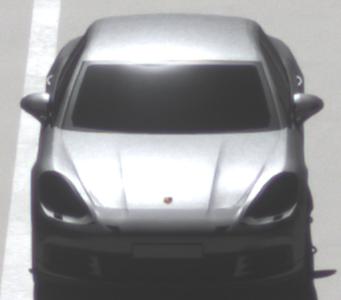
Make: Porsche
Model: Panamera
Detailed model: Panamera (971)
Model produced from: 2016/11
Model produced until: 2018/08
Doors: 5
Color: gray
Road condition: dry road
Daytime: midday
Contrast: high contrast